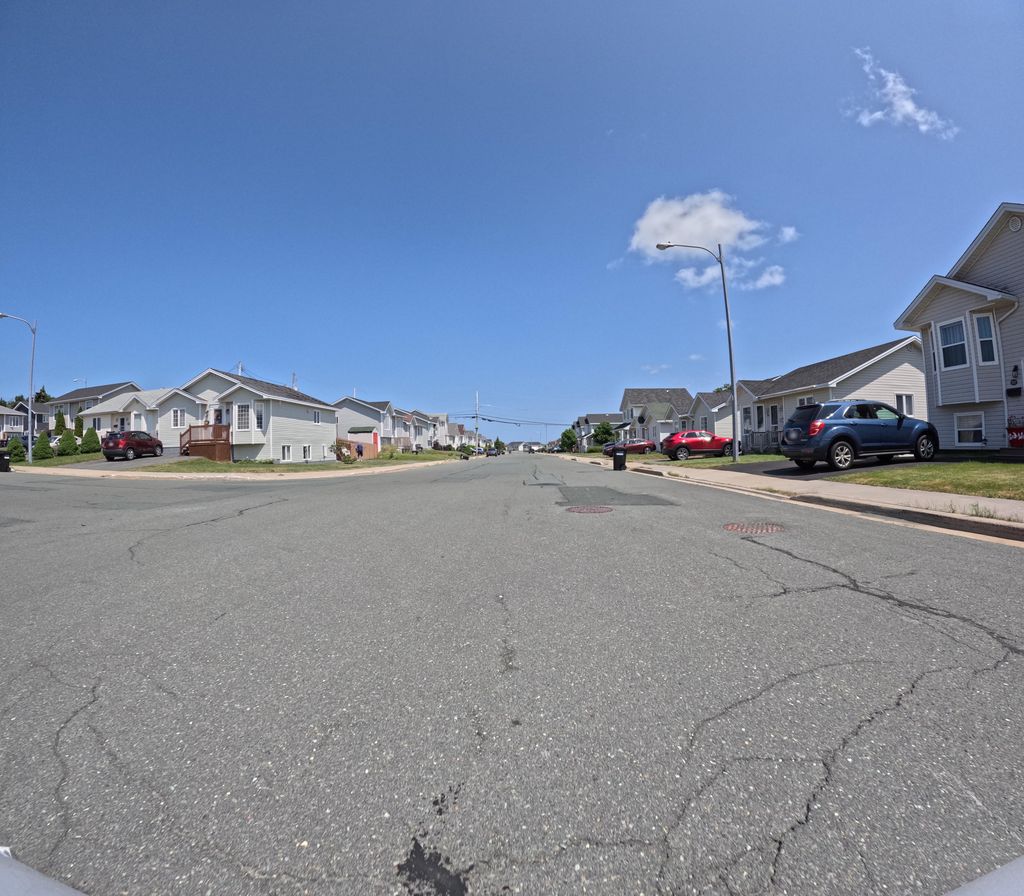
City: st_johns